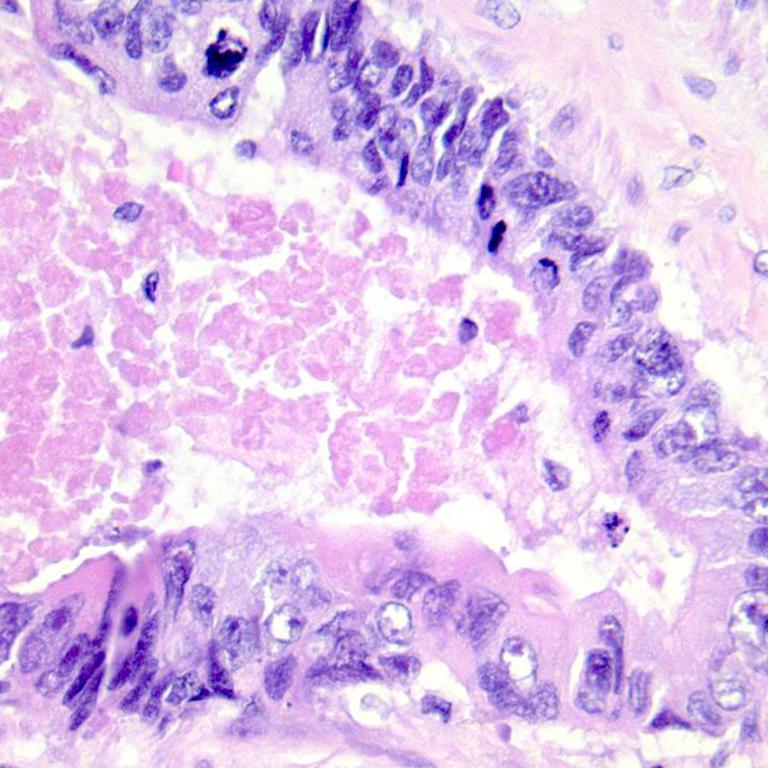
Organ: colon
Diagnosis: adenocarcinomas